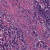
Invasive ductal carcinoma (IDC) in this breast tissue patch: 1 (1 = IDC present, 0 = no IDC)